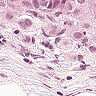
Metastatic tissue present: yes